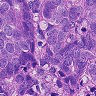
Metastatic tissue present: yes